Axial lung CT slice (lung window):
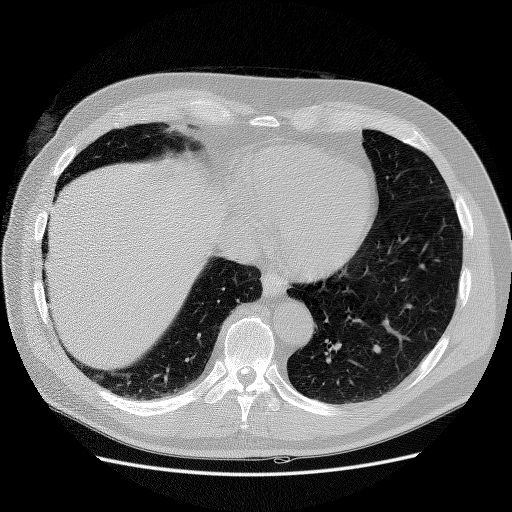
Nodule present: no